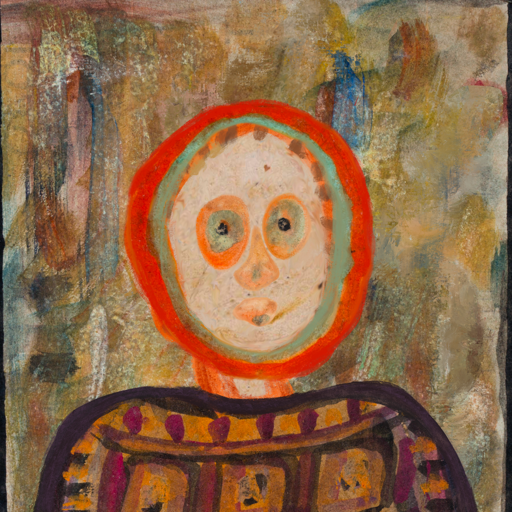
Background: Pipe, Head And Neck Front: Rupkatha, Face Front: Childish, Bust: Doll, Hair Front: Sisters, Head Accessory: Blank, Second Necklace: Blank, Necklace: Blank, Baby: Blank